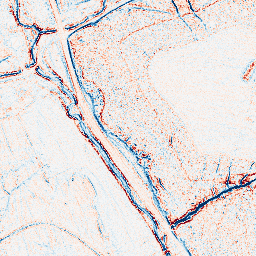
Category: edge_preserving
Decomposition family: anisotropic_diffusion
Decomposition parameters: iterations: 5
kappa: 30
gamma: 0.1
Upsampling method: quintic
Upsampling parameters: scale: 2
Upsampling scale: 2